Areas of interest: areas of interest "Victoria Square"
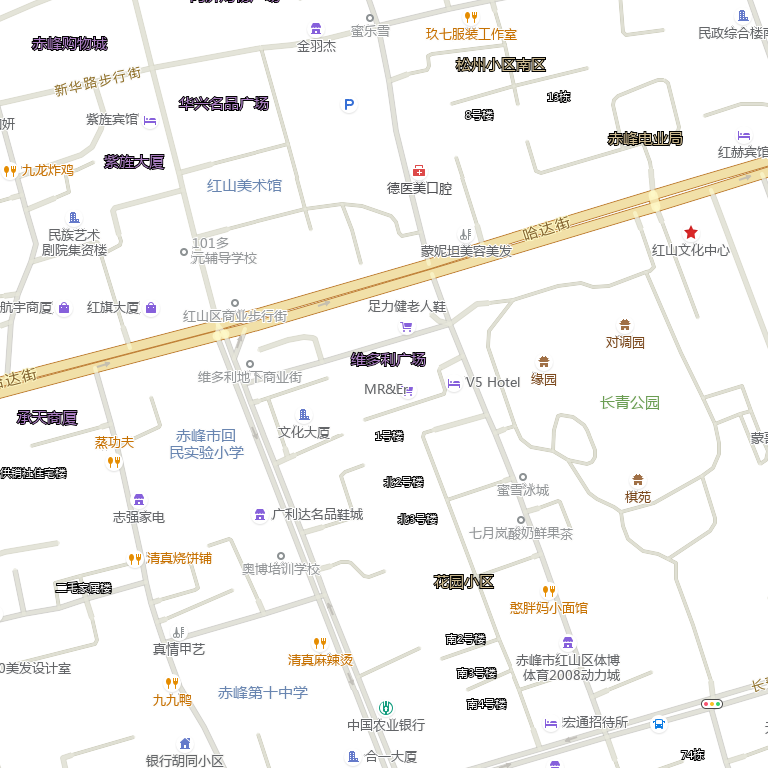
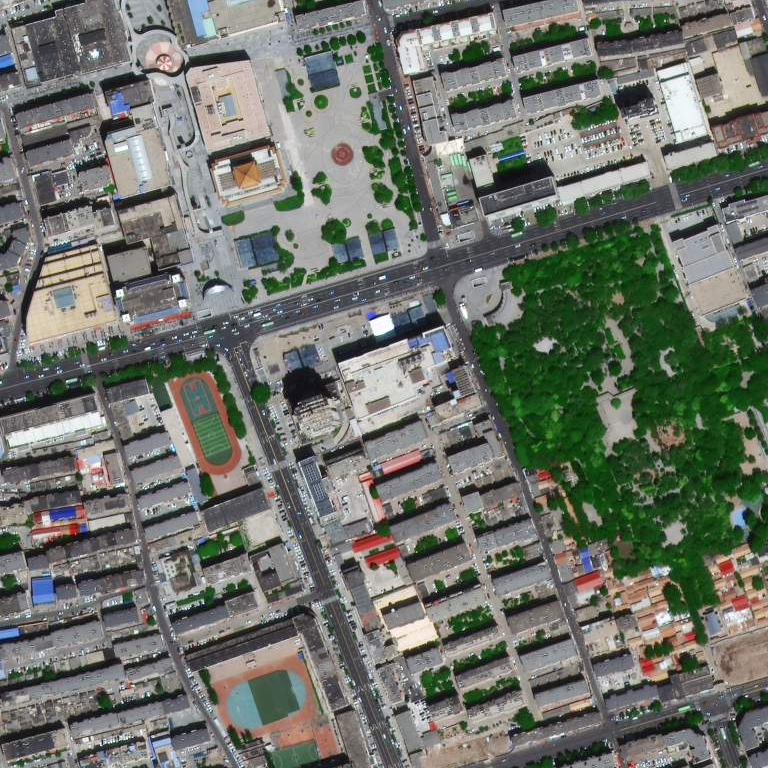